Question: I'm experiencing issue when trying to set png image for tab bar item icon for my iOS application. If I'm creating png image (with transparent background) and setting it, everything works as expected, but when I'm using another png file (created by another person, or downloaded from web) it not works. Actually in my case I'm making png file from .pdf file and it's absolutely not clear for me why this not works. For more information please see screen captures below (top image represents not working one).

Thanks in advance.
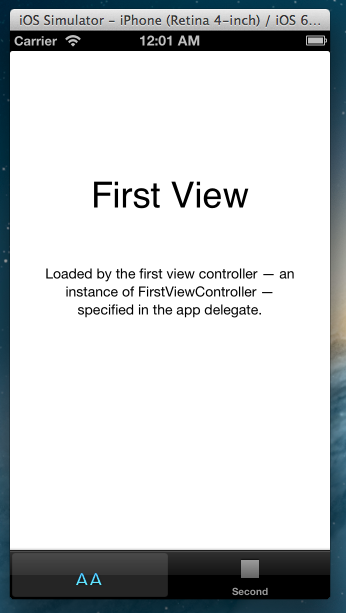
Answer: Those specific icons/buttons work funky in terms of PNG and transparency for those images. You have to have look at the png's you download in image preview, make sure transparency exists for the white space. If there is whitespace it'll come through and show in your iOS app. Any other nonwhitepsace transparency will show up dark. It threw me off the first time I encountered this, A lot of graphics and PNG's you download from the internet doesn't have transparency built in or they have it very subtle. THose will show up as a blob for your ViewController Tabs.
Here is a good resource and guideline I found: <URL>